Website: macys
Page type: customer-info-address
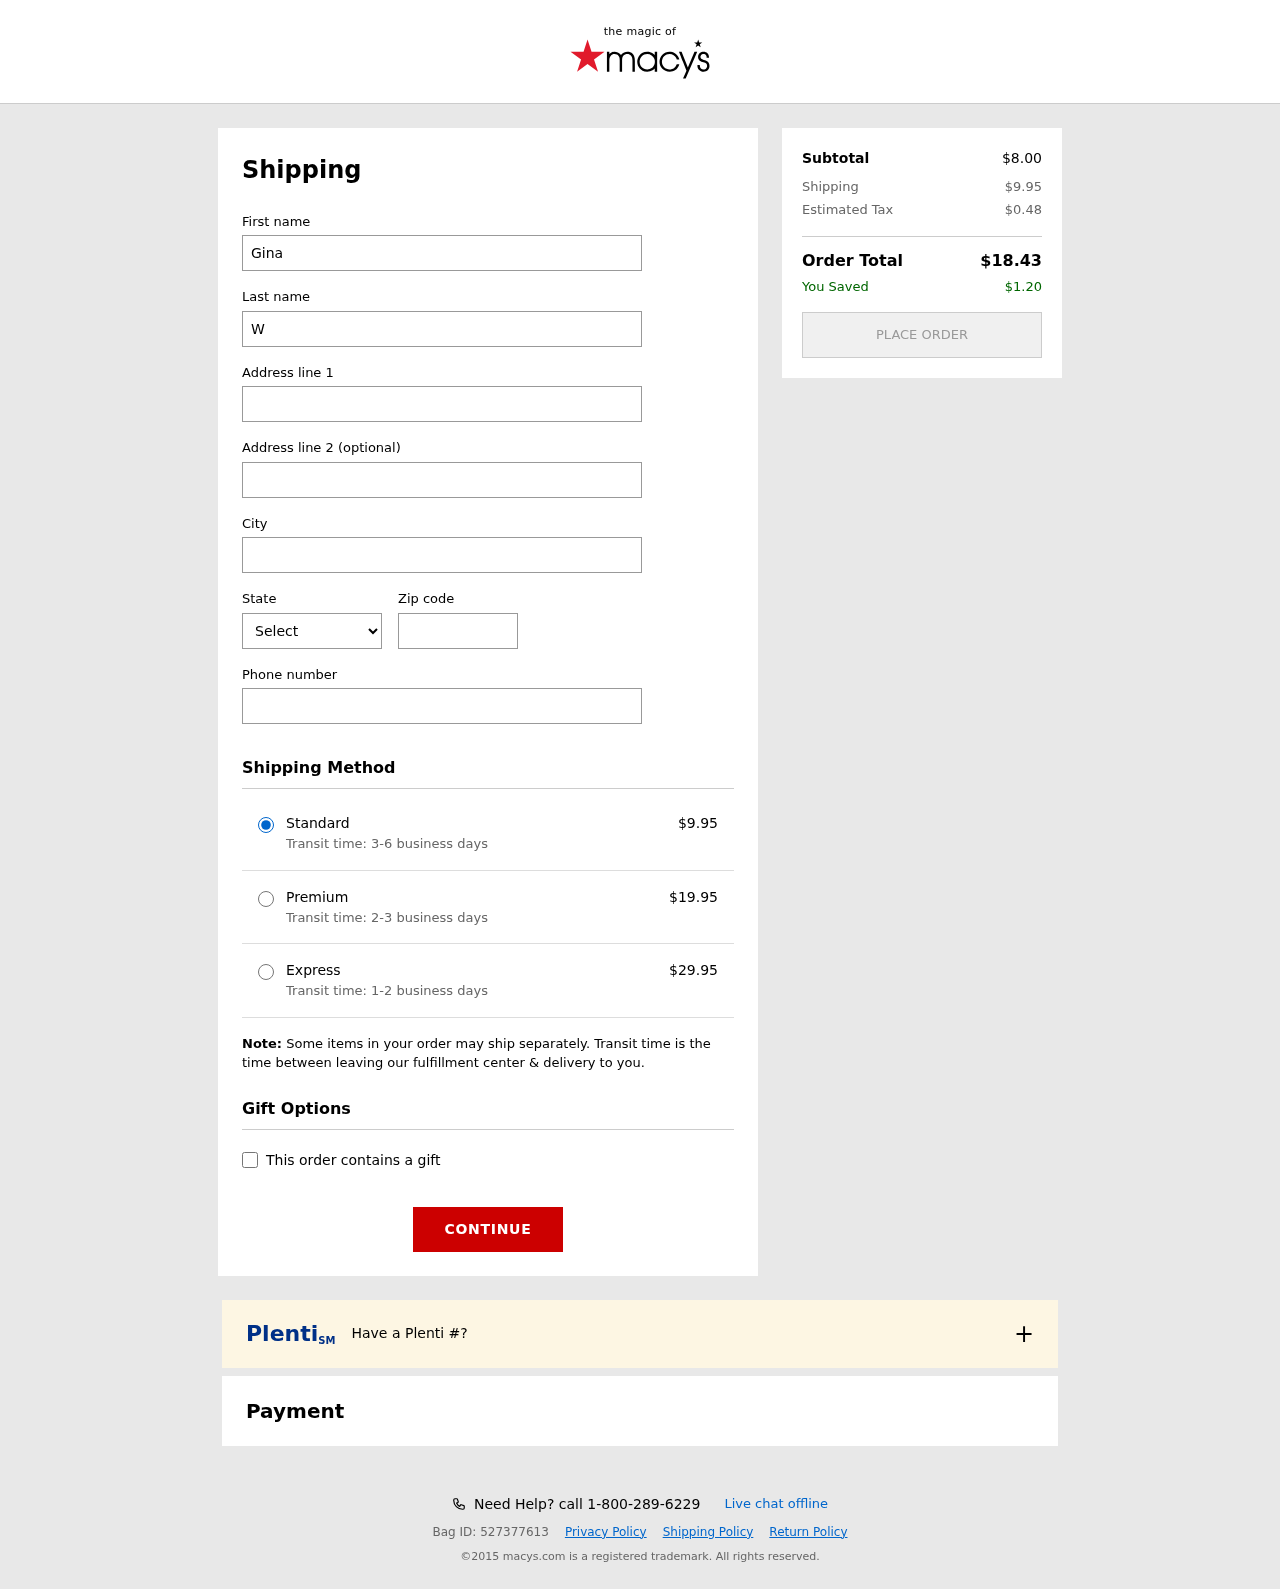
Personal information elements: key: PII_CITY
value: Port Saraberg
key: PII_FIRSTNAME
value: Gina
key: PII_LASTNAME
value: Woods
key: PII_PHONE
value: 9459094027
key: PII_POSTCODE
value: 83495
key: PII_STATE_ABBR
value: UT
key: PII_STREET
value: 891 Flynn Land Apt. 609
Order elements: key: ORDER_SHIPPING_COST
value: $9.95
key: ORDER_SHIPPING_COST_PREMIUM
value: $19.95
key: ORDER_SHIPPING_COST_EXPRESS
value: $29.95
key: ORDER_SUBTOTAL
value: $8.00
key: ORDER_TAX
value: $0.48
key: ORDER_TOTAL
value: $18.43
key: ORDER_SAVINGS
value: $1.20